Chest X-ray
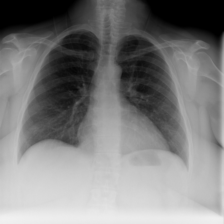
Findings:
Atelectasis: negative
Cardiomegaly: negative
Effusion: negative
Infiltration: negative
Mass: negative
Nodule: negative
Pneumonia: negative
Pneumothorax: negative
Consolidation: negative
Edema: negative
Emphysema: negative
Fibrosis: negative
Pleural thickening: negative
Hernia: negative